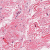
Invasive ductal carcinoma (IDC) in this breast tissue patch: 0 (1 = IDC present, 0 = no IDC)